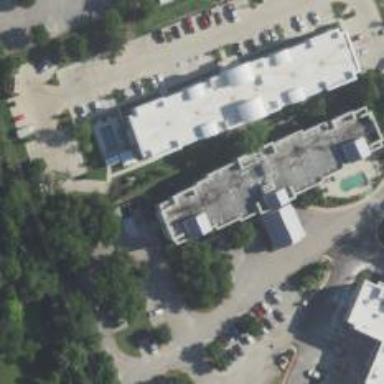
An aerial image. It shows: Hotel building.